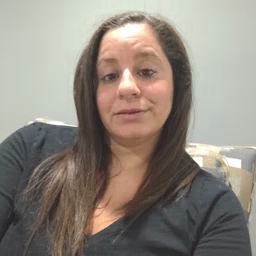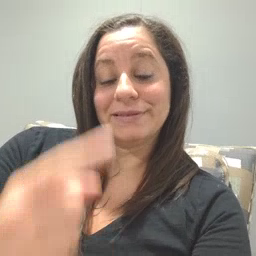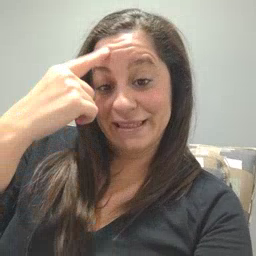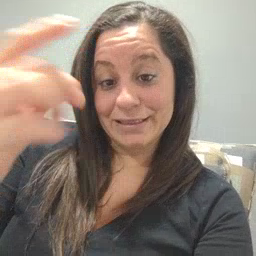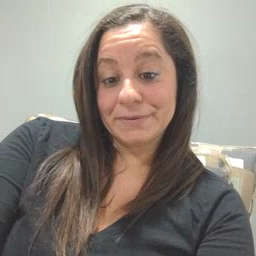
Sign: think